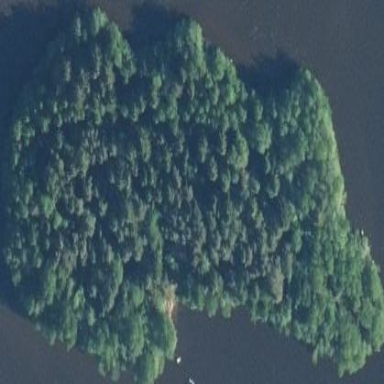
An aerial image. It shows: Islet covered with woodland.